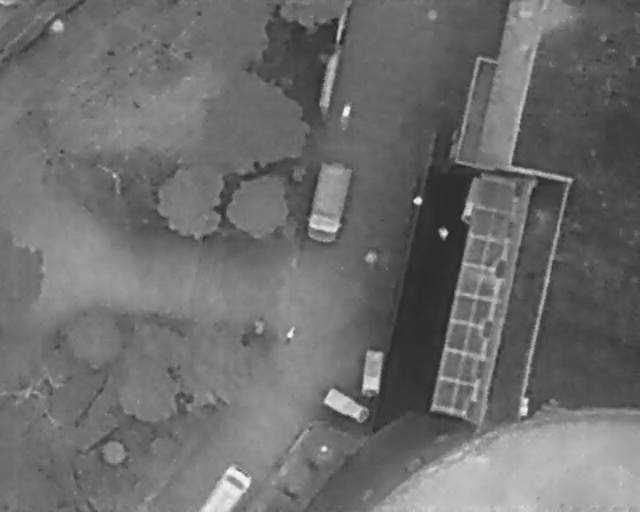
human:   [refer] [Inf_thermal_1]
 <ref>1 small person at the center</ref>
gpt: <box>[[64, 37, 66, 39, 2]]</box>